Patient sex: F
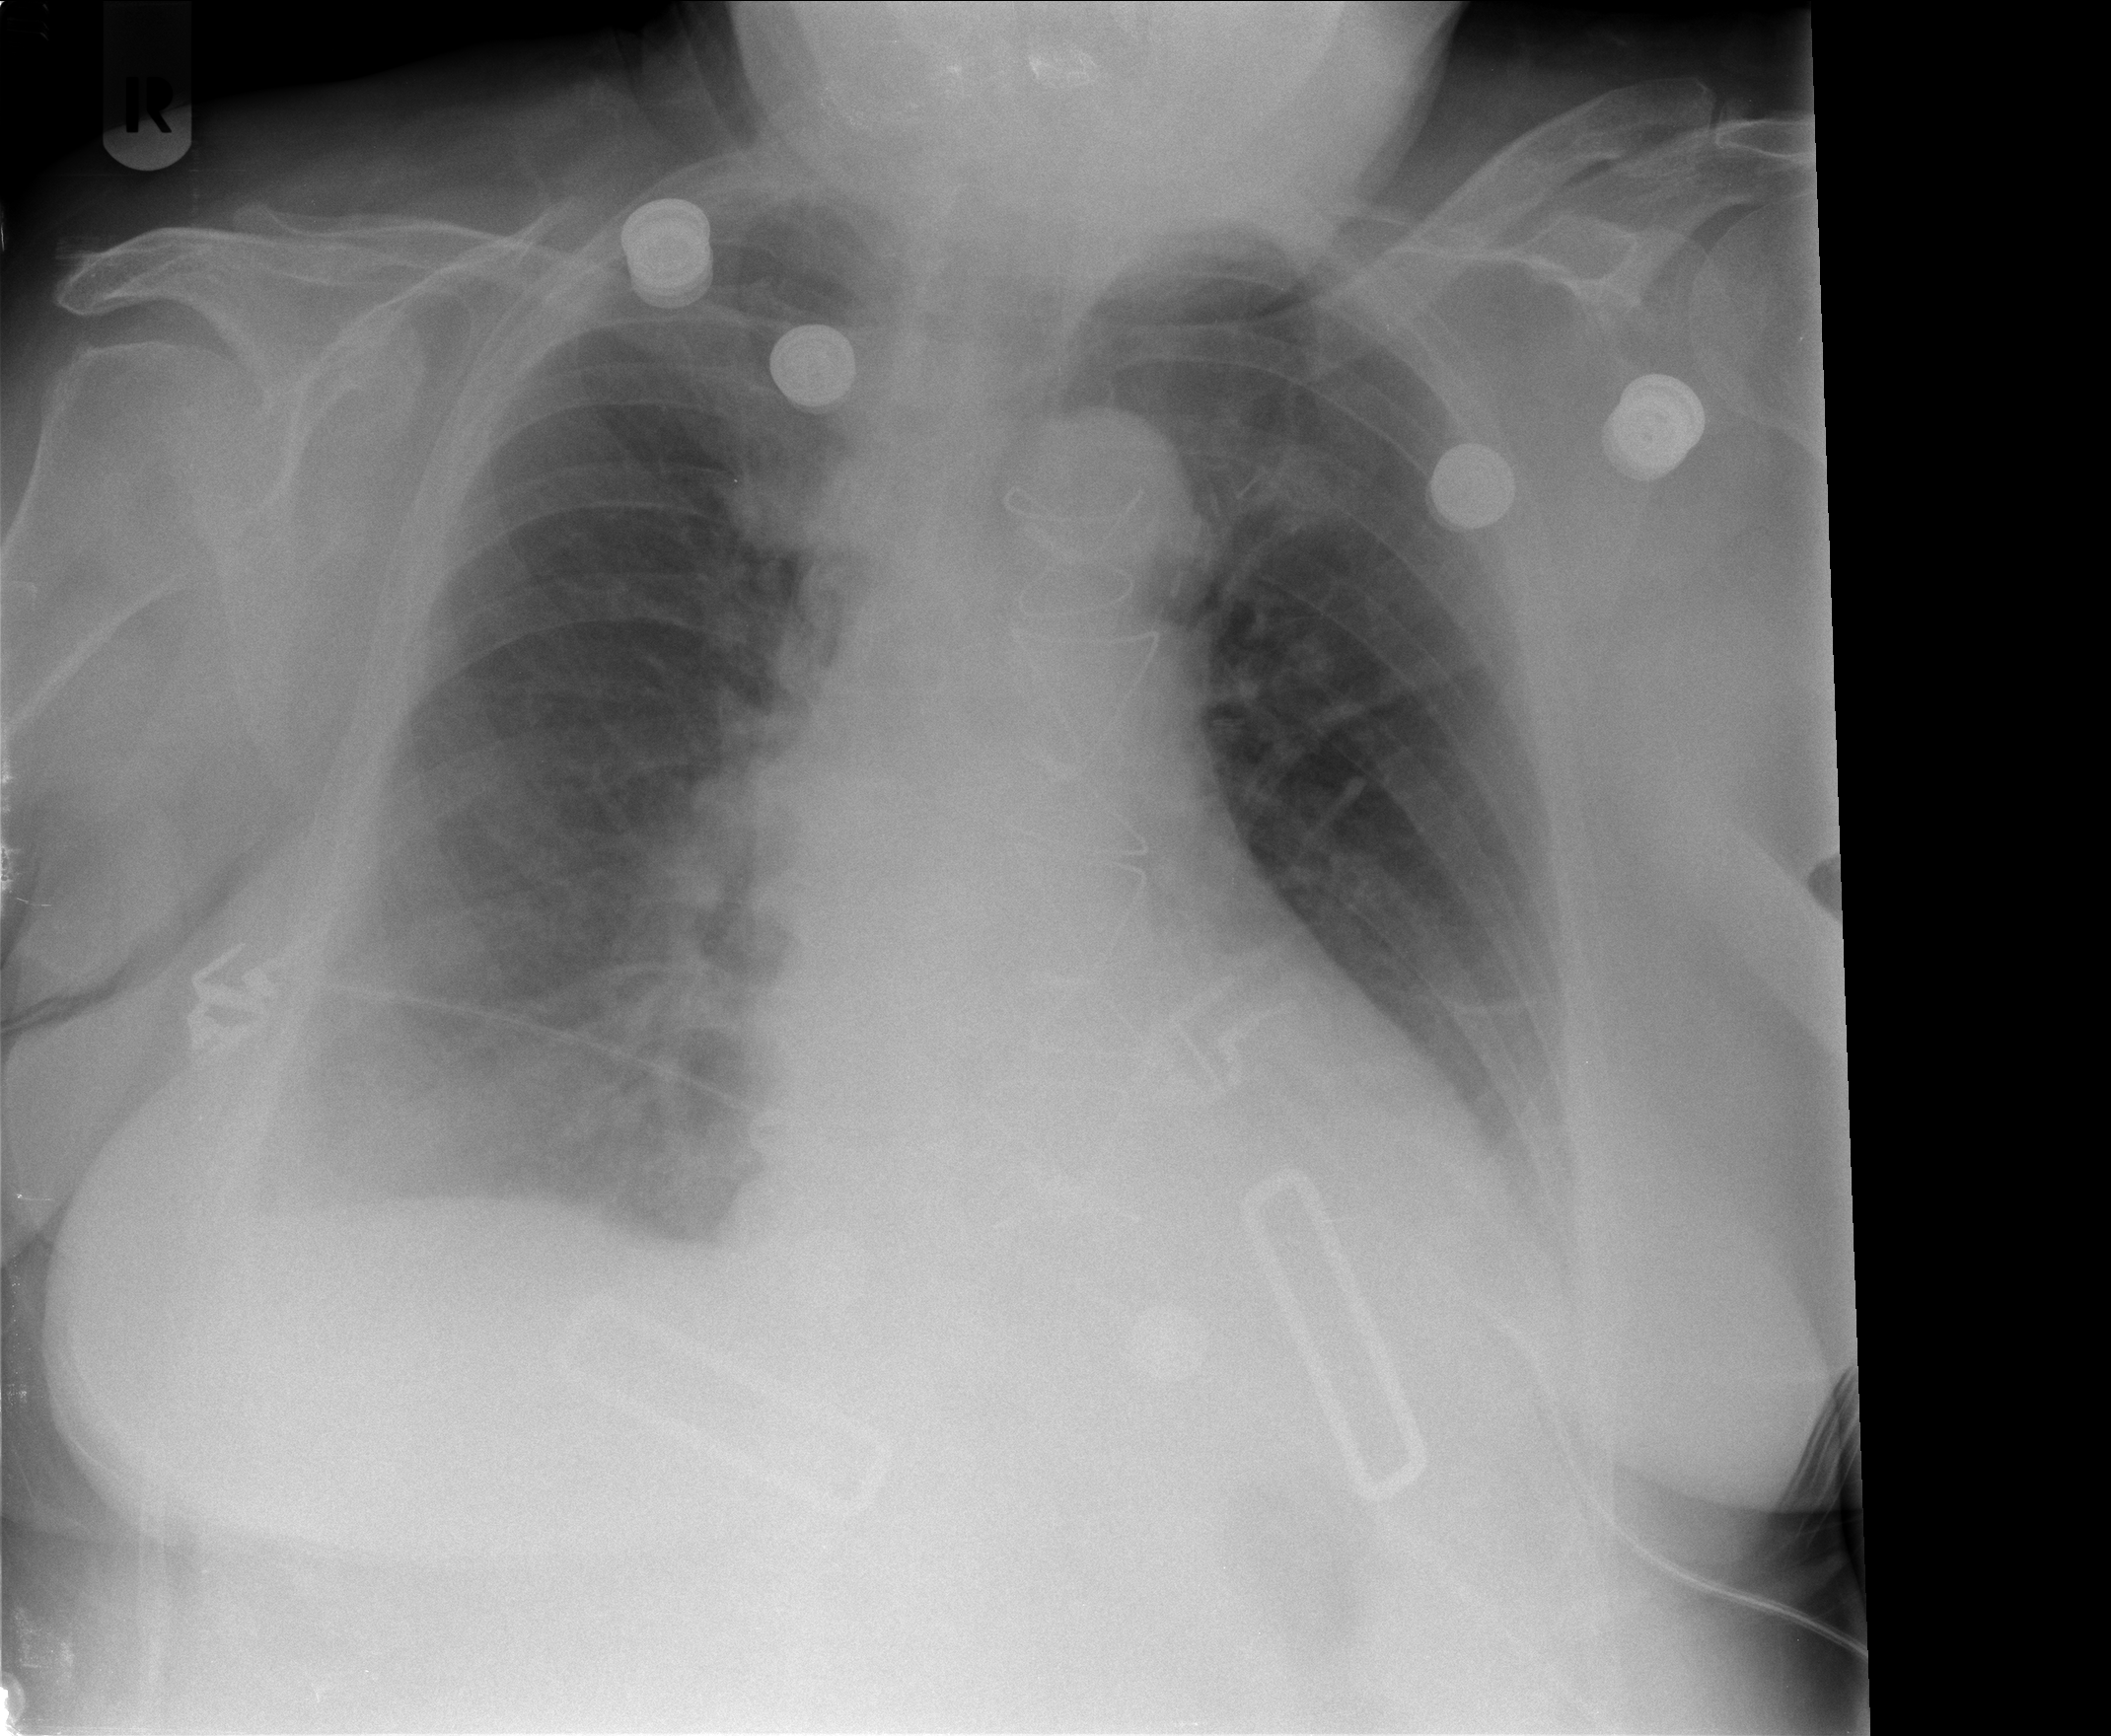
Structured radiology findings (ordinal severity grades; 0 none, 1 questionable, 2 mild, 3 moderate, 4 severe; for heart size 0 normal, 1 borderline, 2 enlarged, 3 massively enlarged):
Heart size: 2
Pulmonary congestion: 2
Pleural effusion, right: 2
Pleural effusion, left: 0
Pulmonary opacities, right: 2
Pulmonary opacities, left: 0
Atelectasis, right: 2
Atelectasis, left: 2